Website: macys
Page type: billing-address
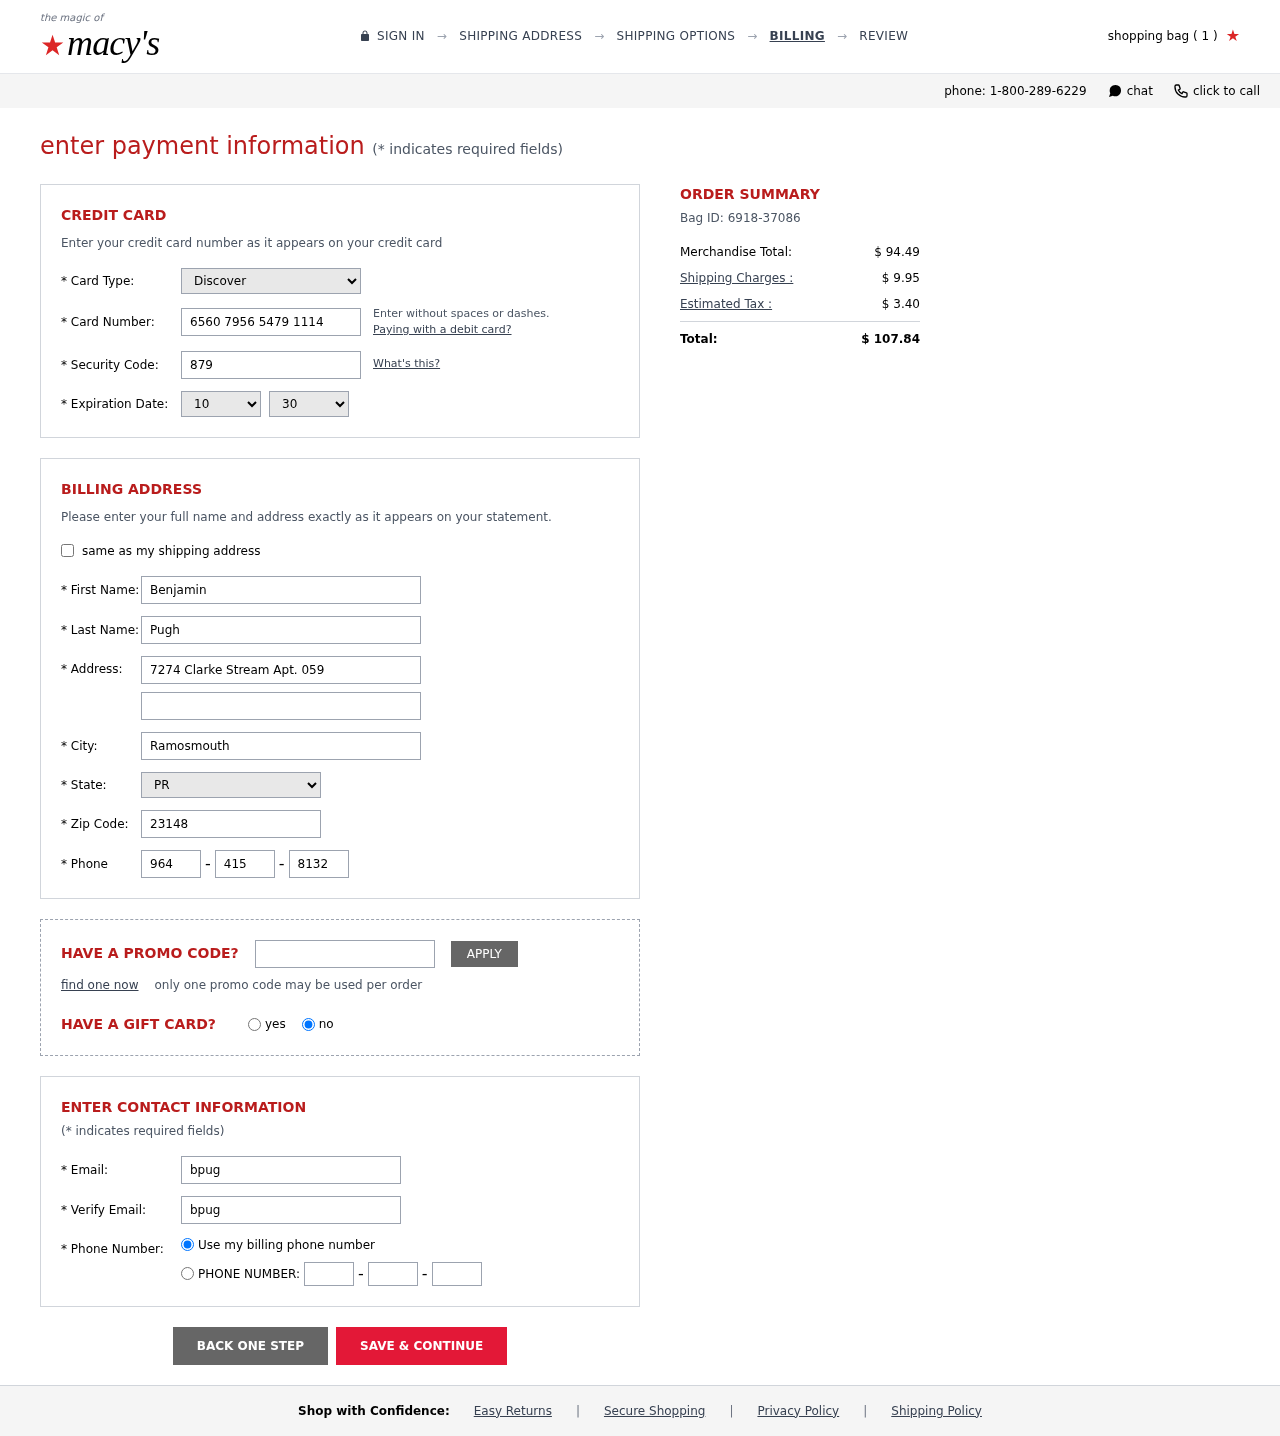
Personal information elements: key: PII_CARD_CVV
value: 879
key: PII_CARD_EXPIRY_MONTH
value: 10
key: PII_CARD_EXPIRY_YEAR
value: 30
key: PII_CARD_NUMBER
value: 6560 7956 5479 1114
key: PII_CARD_TYPE
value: Discover
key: PII_CITY
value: Ramosmouth
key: PII_EMAIL
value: bpugh@gmail.com
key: PII_FIRSTNAME
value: Benjamin
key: PII_LASTNAME
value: Pugh
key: PII_PHONE_AREA
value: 964
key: PII_PHONE_PREFIX
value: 415
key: PII_PHONE_SUFFIX
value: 8132
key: PII_POSTCODE
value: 23148
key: PII_STATE_ABBR
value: PR
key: PII_STREET
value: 7274 Clarke Stream Apt. 059
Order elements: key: ORDER_NUM_ITEMS
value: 1
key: ORDER_ID
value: Bag ID: 6918-37086
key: ORDER_SUBTOTAL
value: $ 94.49
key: ORDER_SHIPPING_COST
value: $ 9.95
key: ORDER_TAX
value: $ 3.40
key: ORDER_TOTAL
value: $ 107.84